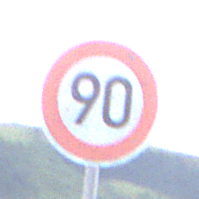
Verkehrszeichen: Geschwindigkeit90
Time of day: SunriseSunset
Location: Outdoor (Nature)
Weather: PartlyCloudy
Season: NotSpecified
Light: Natural